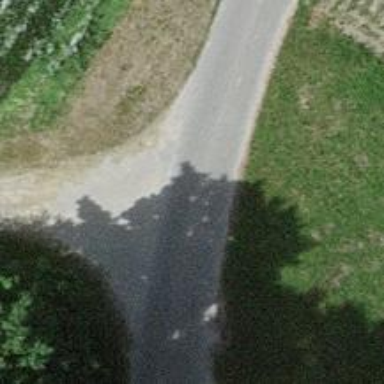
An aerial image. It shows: Unclassified paved road.